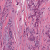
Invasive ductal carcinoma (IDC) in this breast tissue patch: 1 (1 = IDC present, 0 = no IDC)